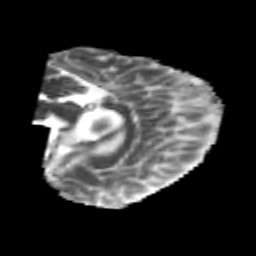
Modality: MD
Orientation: sagittal
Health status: healthy
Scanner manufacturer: philips
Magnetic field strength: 3 T
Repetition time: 6.964 s
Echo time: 0.092 s